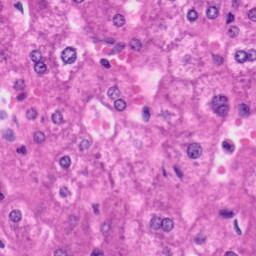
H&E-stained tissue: Liver